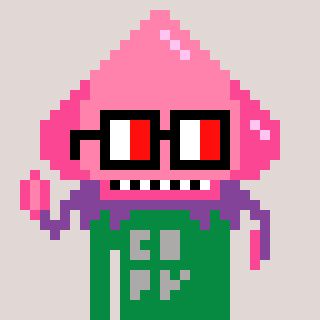
a pixel art character with square glasses with black frames and red eyes, a squid-shaped head and a green-colored body on a warm background